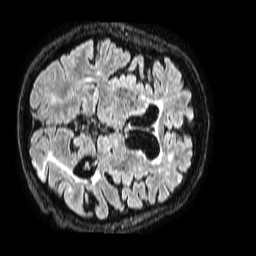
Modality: FLAIR
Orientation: axial
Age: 72
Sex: male
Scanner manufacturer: philips
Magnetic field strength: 1.5 T
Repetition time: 4.8 s
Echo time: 0.3 s